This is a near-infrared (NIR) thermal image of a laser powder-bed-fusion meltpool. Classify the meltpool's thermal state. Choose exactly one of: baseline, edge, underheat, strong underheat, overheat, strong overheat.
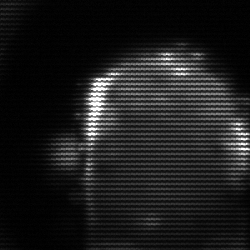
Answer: baseline